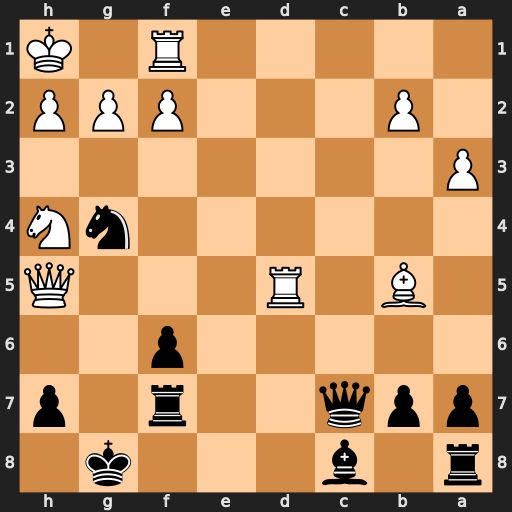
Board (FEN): r1b3k1/ppq2r1p/5p2/1B1R3Q/6nN/P7/1P3PPP/5R1K
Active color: b
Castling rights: -
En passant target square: -
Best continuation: Qxh2#